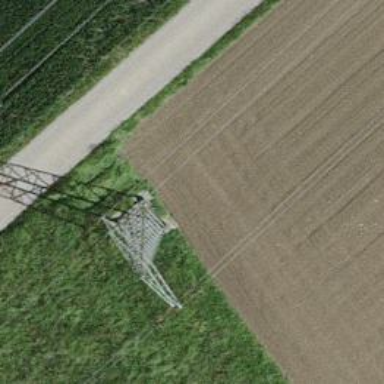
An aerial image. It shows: Lattice structure tower used for power distribution.